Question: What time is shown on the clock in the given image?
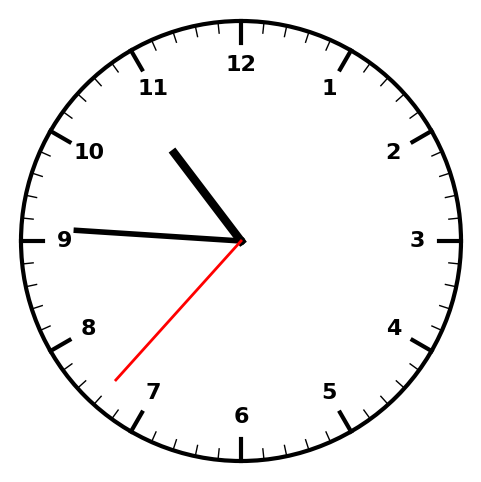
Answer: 10:45:37